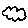
Label: cloud